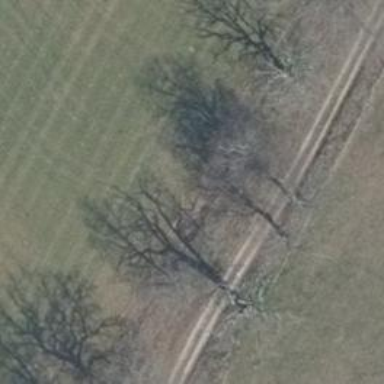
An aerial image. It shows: Row of deciduous broadleaved trees.